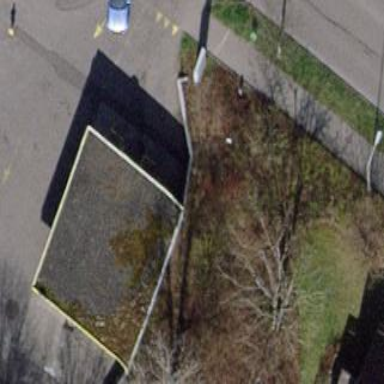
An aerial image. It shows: Fuel amenity located on the roof of building.